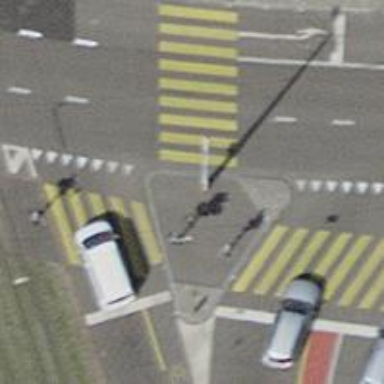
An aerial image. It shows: Kerb barrier.